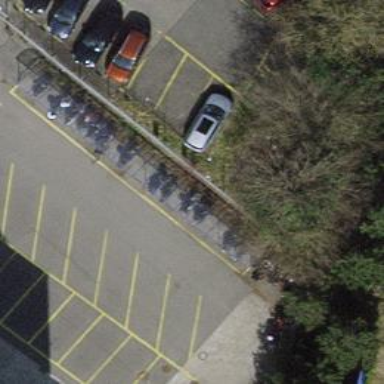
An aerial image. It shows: Motorcycle parking facility.